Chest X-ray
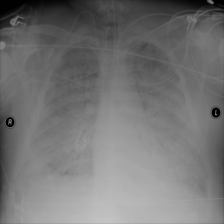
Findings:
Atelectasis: negative
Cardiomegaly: negative
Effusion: negative
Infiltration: positive
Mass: negative
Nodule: negative
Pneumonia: positive
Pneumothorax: negative
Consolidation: negative
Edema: positive
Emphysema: negative
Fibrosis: negative
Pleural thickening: negative
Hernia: negative